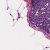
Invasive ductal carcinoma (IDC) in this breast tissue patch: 0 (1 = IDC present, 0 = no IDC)